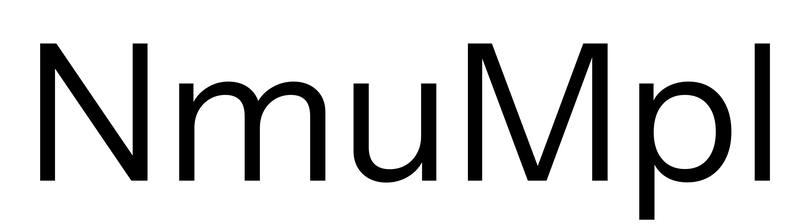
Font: InstrumentSans_Regular